Interaction volume radius: 5 \u00c5
Interaction volume height: 30 \u00c5
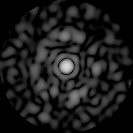
Disorder parameter: 0.8501